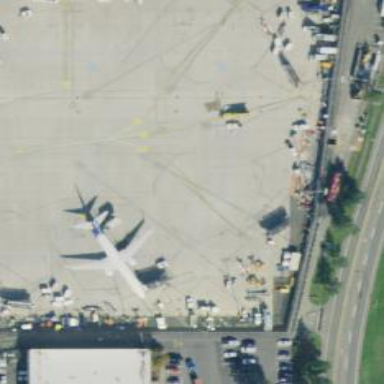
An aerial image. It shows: View of taxiway at the airport.